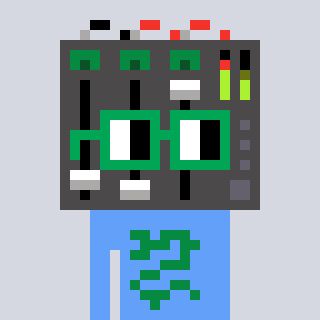
a pixel art character with square green glasses, a mixer-shaped head and a blue-colored body on a cool background